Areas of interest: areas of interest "Haomai Stadium"
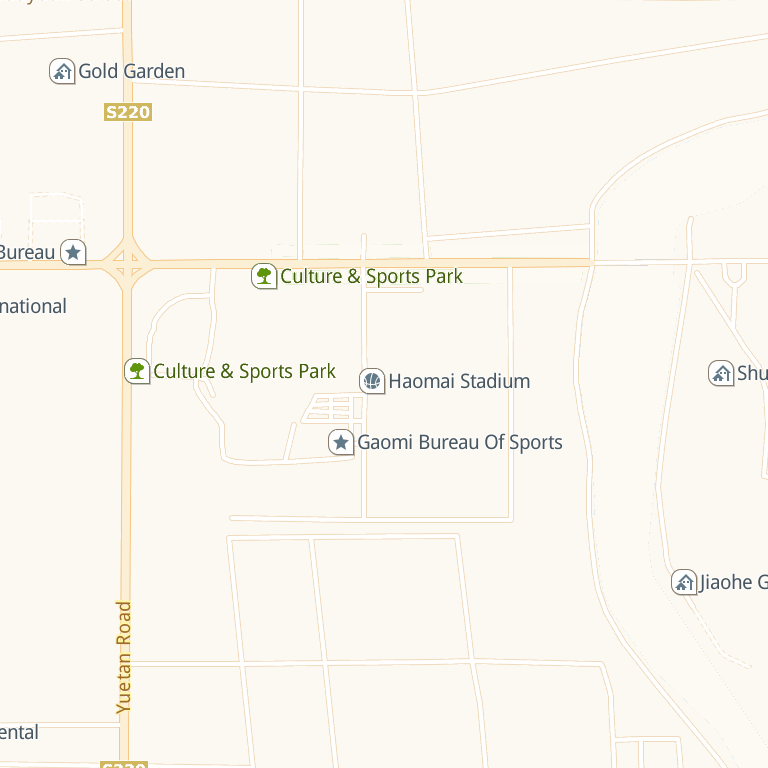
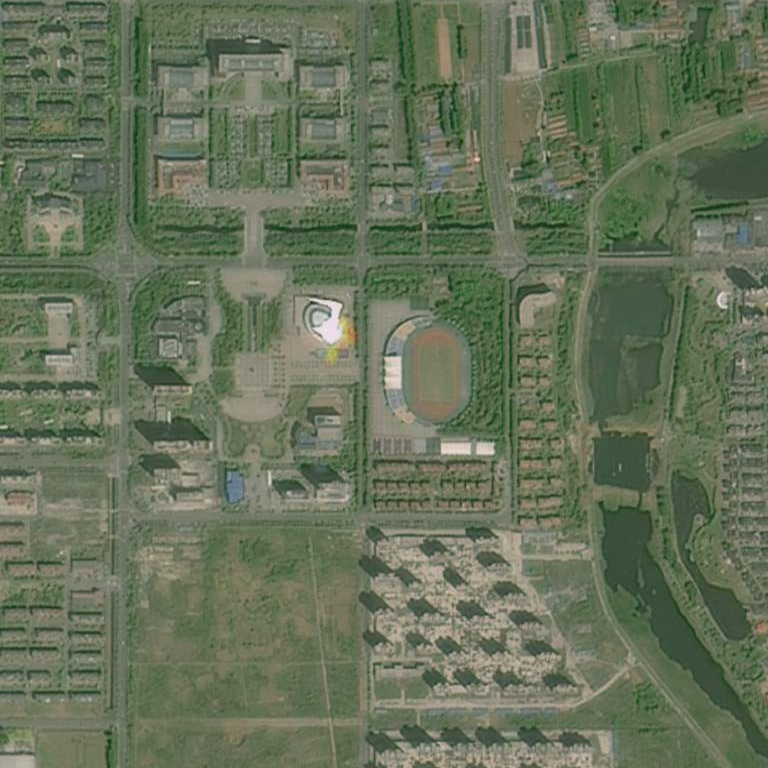